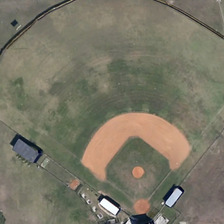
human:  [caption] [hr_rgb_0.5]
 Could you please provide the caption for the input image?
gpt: a baseball field is near several green trees .

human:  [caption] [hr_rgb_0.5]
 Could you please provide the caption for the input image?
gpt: a baseball field is near several green trees .

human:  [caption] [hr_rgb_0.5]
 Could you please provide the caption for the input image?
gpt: a baseball field is near several green trees .

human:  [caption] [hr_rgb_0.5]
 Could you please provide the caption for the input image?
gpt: a baseball field is near several green trees .

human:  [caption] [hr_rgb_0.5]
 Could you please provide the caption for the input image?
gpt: a baseball field is near several green trees .